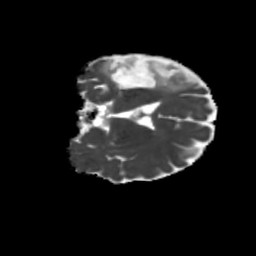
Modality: MD
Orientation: coronal
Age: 36
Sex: female
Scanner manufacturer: siemens
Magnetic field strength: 3 T
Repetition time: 5.25 s
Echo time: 0.08 s